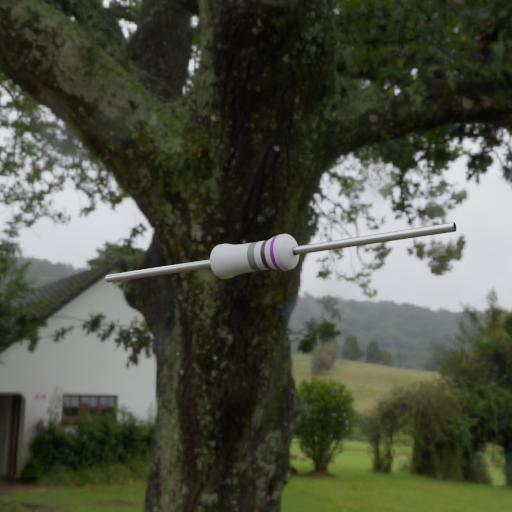
Resistor colour bands (in order): gray, brown, violet